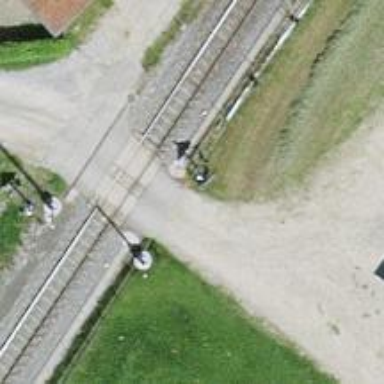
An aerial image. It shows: Level crossing at the railway with full barrier.